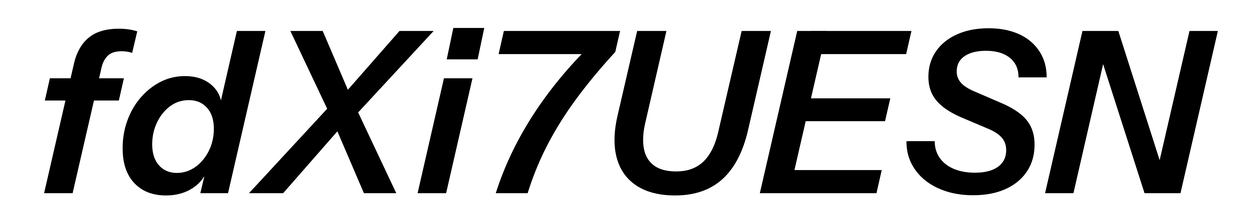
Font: InstrumentSans-Italic_SemiBold_Italic